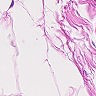
Metastatic tissue present: no